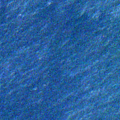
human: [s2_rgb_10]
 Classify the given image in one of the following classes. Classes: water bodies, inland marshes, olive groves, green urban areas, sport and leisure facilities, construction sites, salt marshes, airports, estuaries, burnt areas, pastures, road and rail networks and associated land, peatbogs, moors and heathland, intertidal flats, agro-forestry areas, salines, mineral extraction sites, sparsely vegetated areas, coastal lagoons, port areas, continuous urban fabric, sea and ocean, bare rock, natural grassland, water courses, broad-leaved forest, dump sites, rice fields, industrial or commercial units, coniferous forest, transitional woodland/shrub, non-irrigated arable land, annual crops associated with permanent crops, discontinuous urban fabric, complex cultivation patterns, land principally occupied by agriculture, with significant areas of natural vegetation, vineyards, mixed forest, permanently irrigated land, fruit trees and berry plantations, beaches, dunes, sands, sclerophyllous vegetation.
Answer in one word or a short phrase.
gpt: sea and ocean